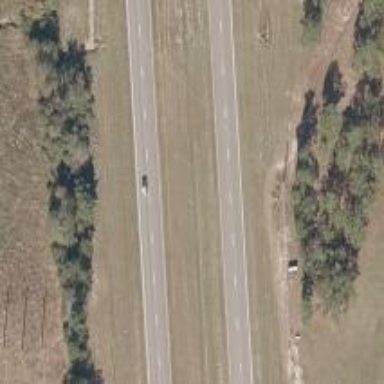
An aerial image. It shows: Expressway with asphalt surface classified as trunk highway.